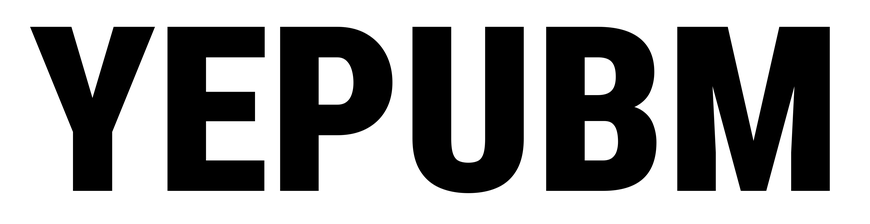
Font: Roboto_Condensed_Black